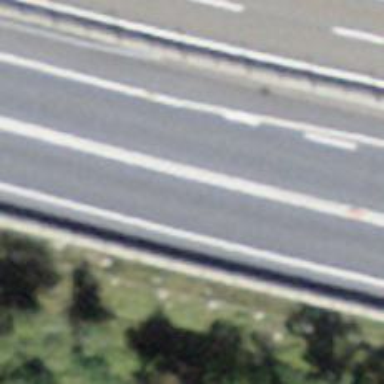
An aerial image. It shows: Asphalt trunk highway designated as motorroad.